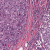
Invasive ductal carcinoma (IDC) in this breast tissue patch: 1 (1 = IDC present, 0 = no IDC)